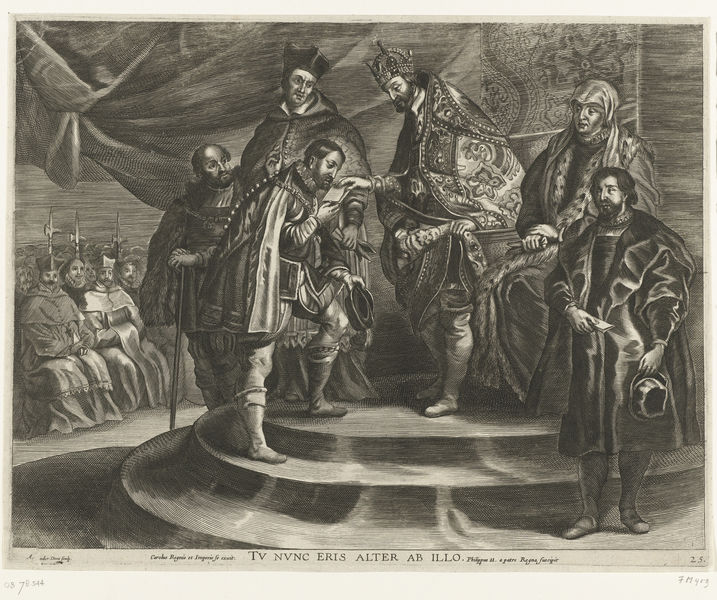
Titel: Troonsafstand van Karel V; intocht van Ferdinand te Gent in 1635 (blad 25)
Künstler: Antony van der Does
Standort: Amsterdam
Institution: Rijksmuseum
Schlagwörter: audience, bishops, church, court, courtiers, crown, curtain, king, kiss, men, priest, robes, steps, stockings, sword, throne, white, arm, black, grey, interior, print, frau, knight, message, etching, hats, boots, drape, letter, royal, cape, medieval, draw, spears, priests, latin, könig, clergy, queen, knights, ermine, past, bowing, tents, homage, black/white, dais, pikes, canons, petition, albs, coouty, separs, renaissanc